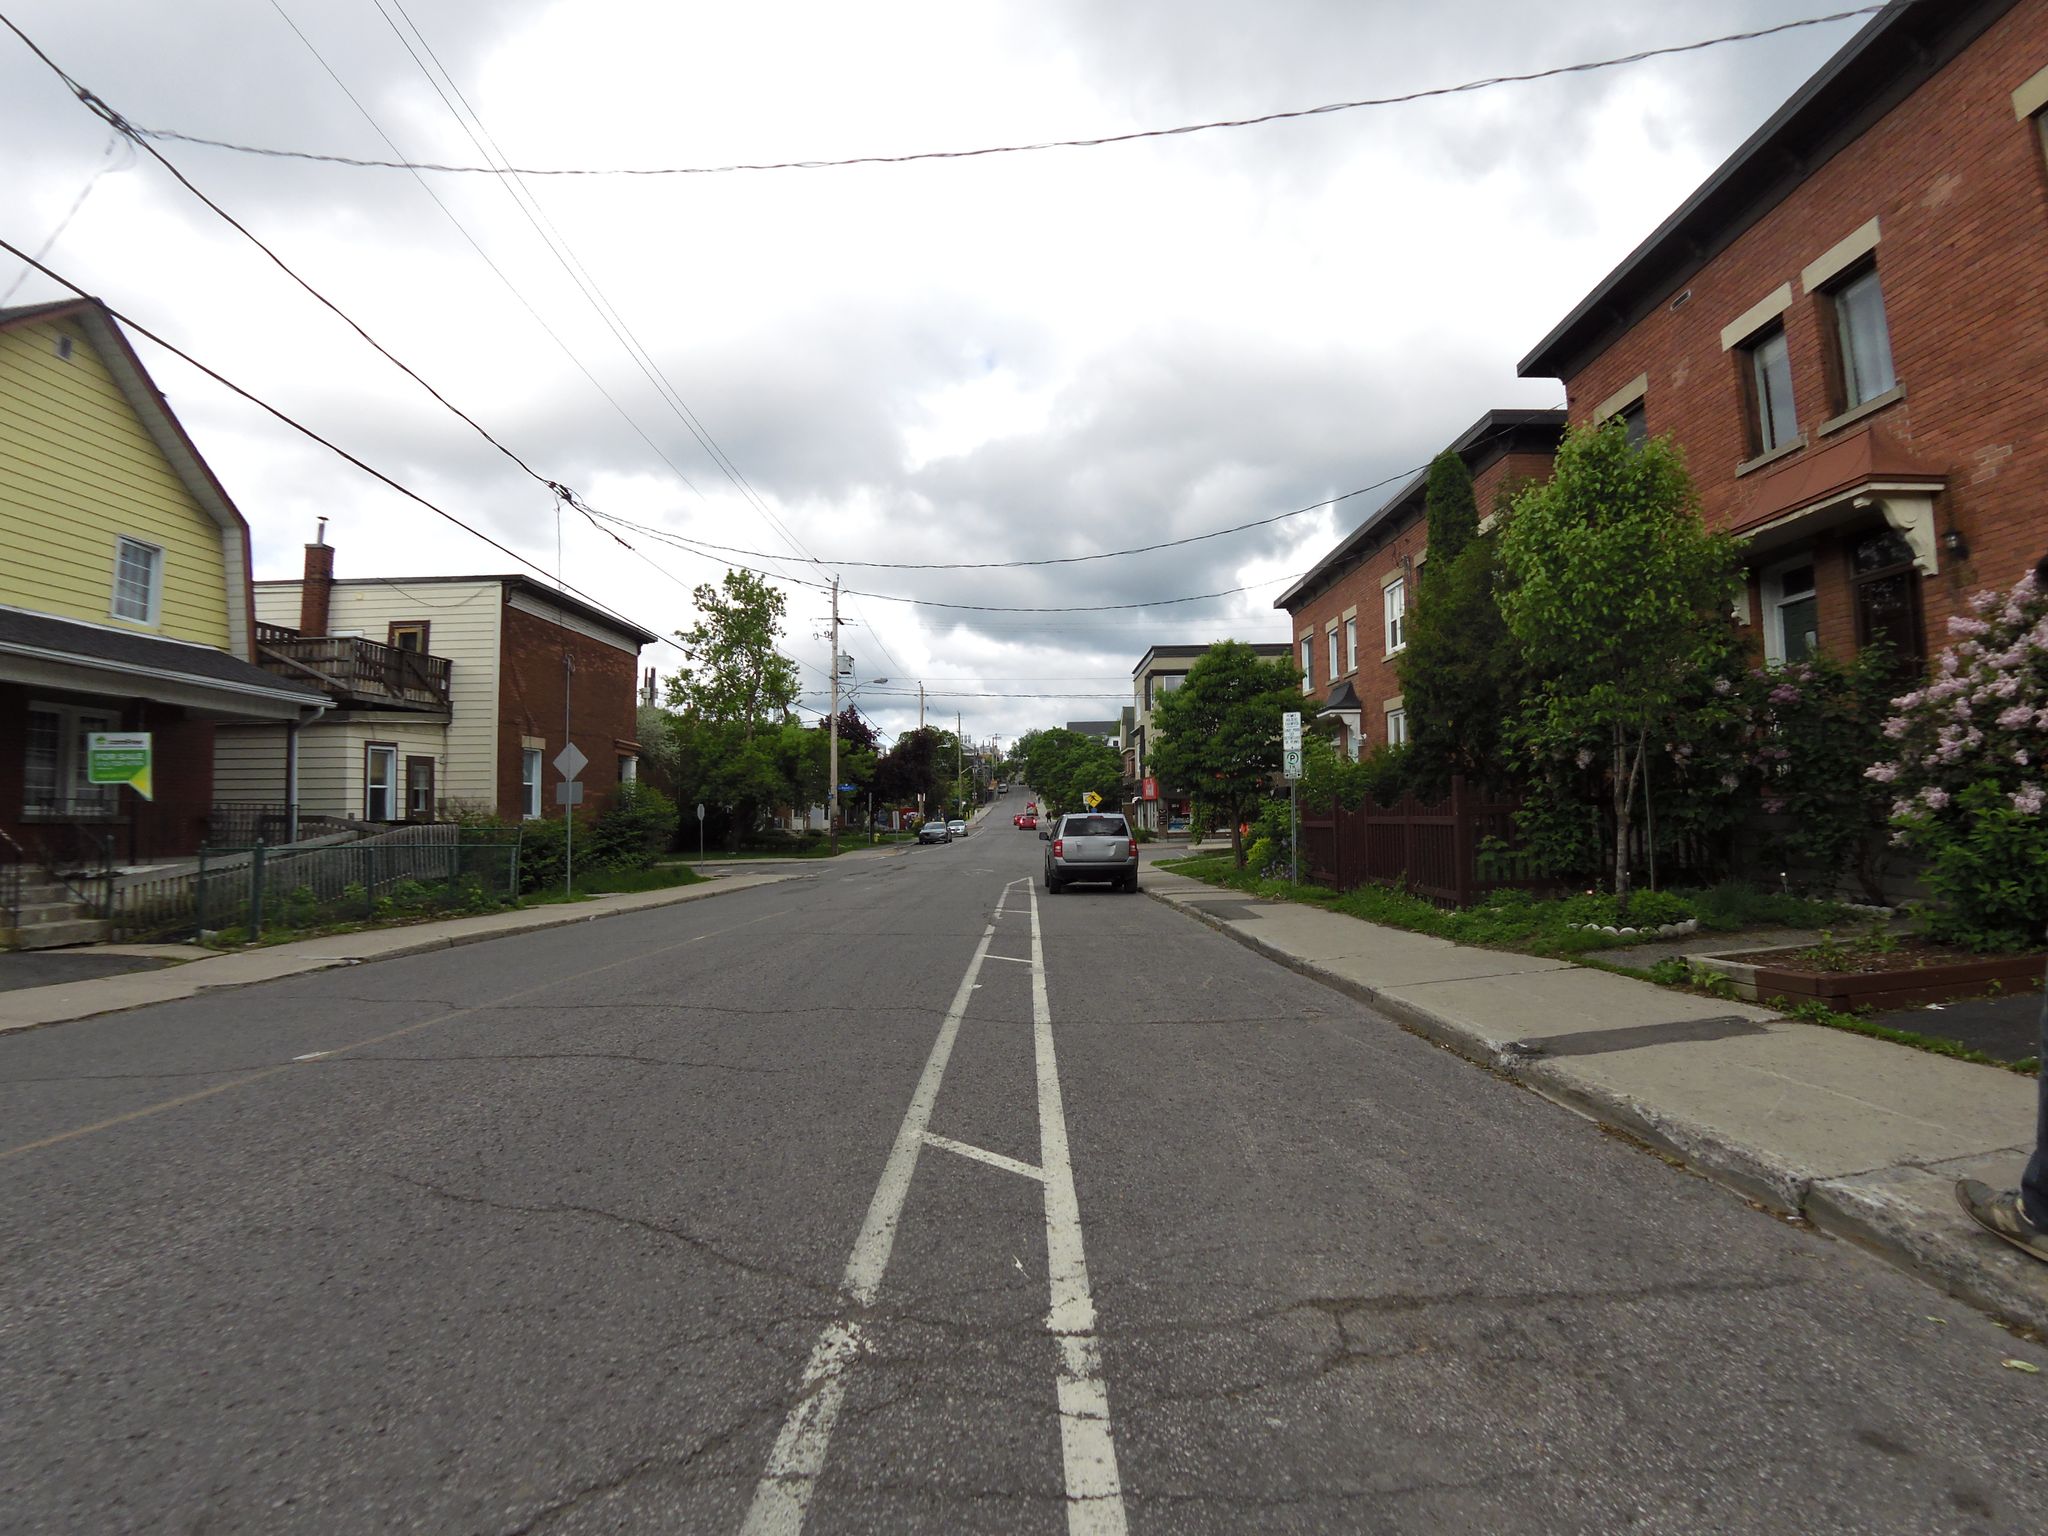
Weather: cloudy
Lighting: day
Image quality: good
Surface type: cycling surface
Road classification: footway
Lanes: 2
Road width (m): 1.5
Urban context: urban centre
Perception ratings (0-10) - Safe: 8.35, Lively: 7.99, Beautiful: 7.29, Boring: 3.93, Depressing: 2.59, Wealthy: 3.97